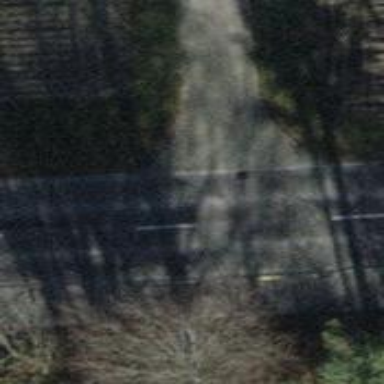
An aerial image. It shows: Cycleway.